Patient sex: M
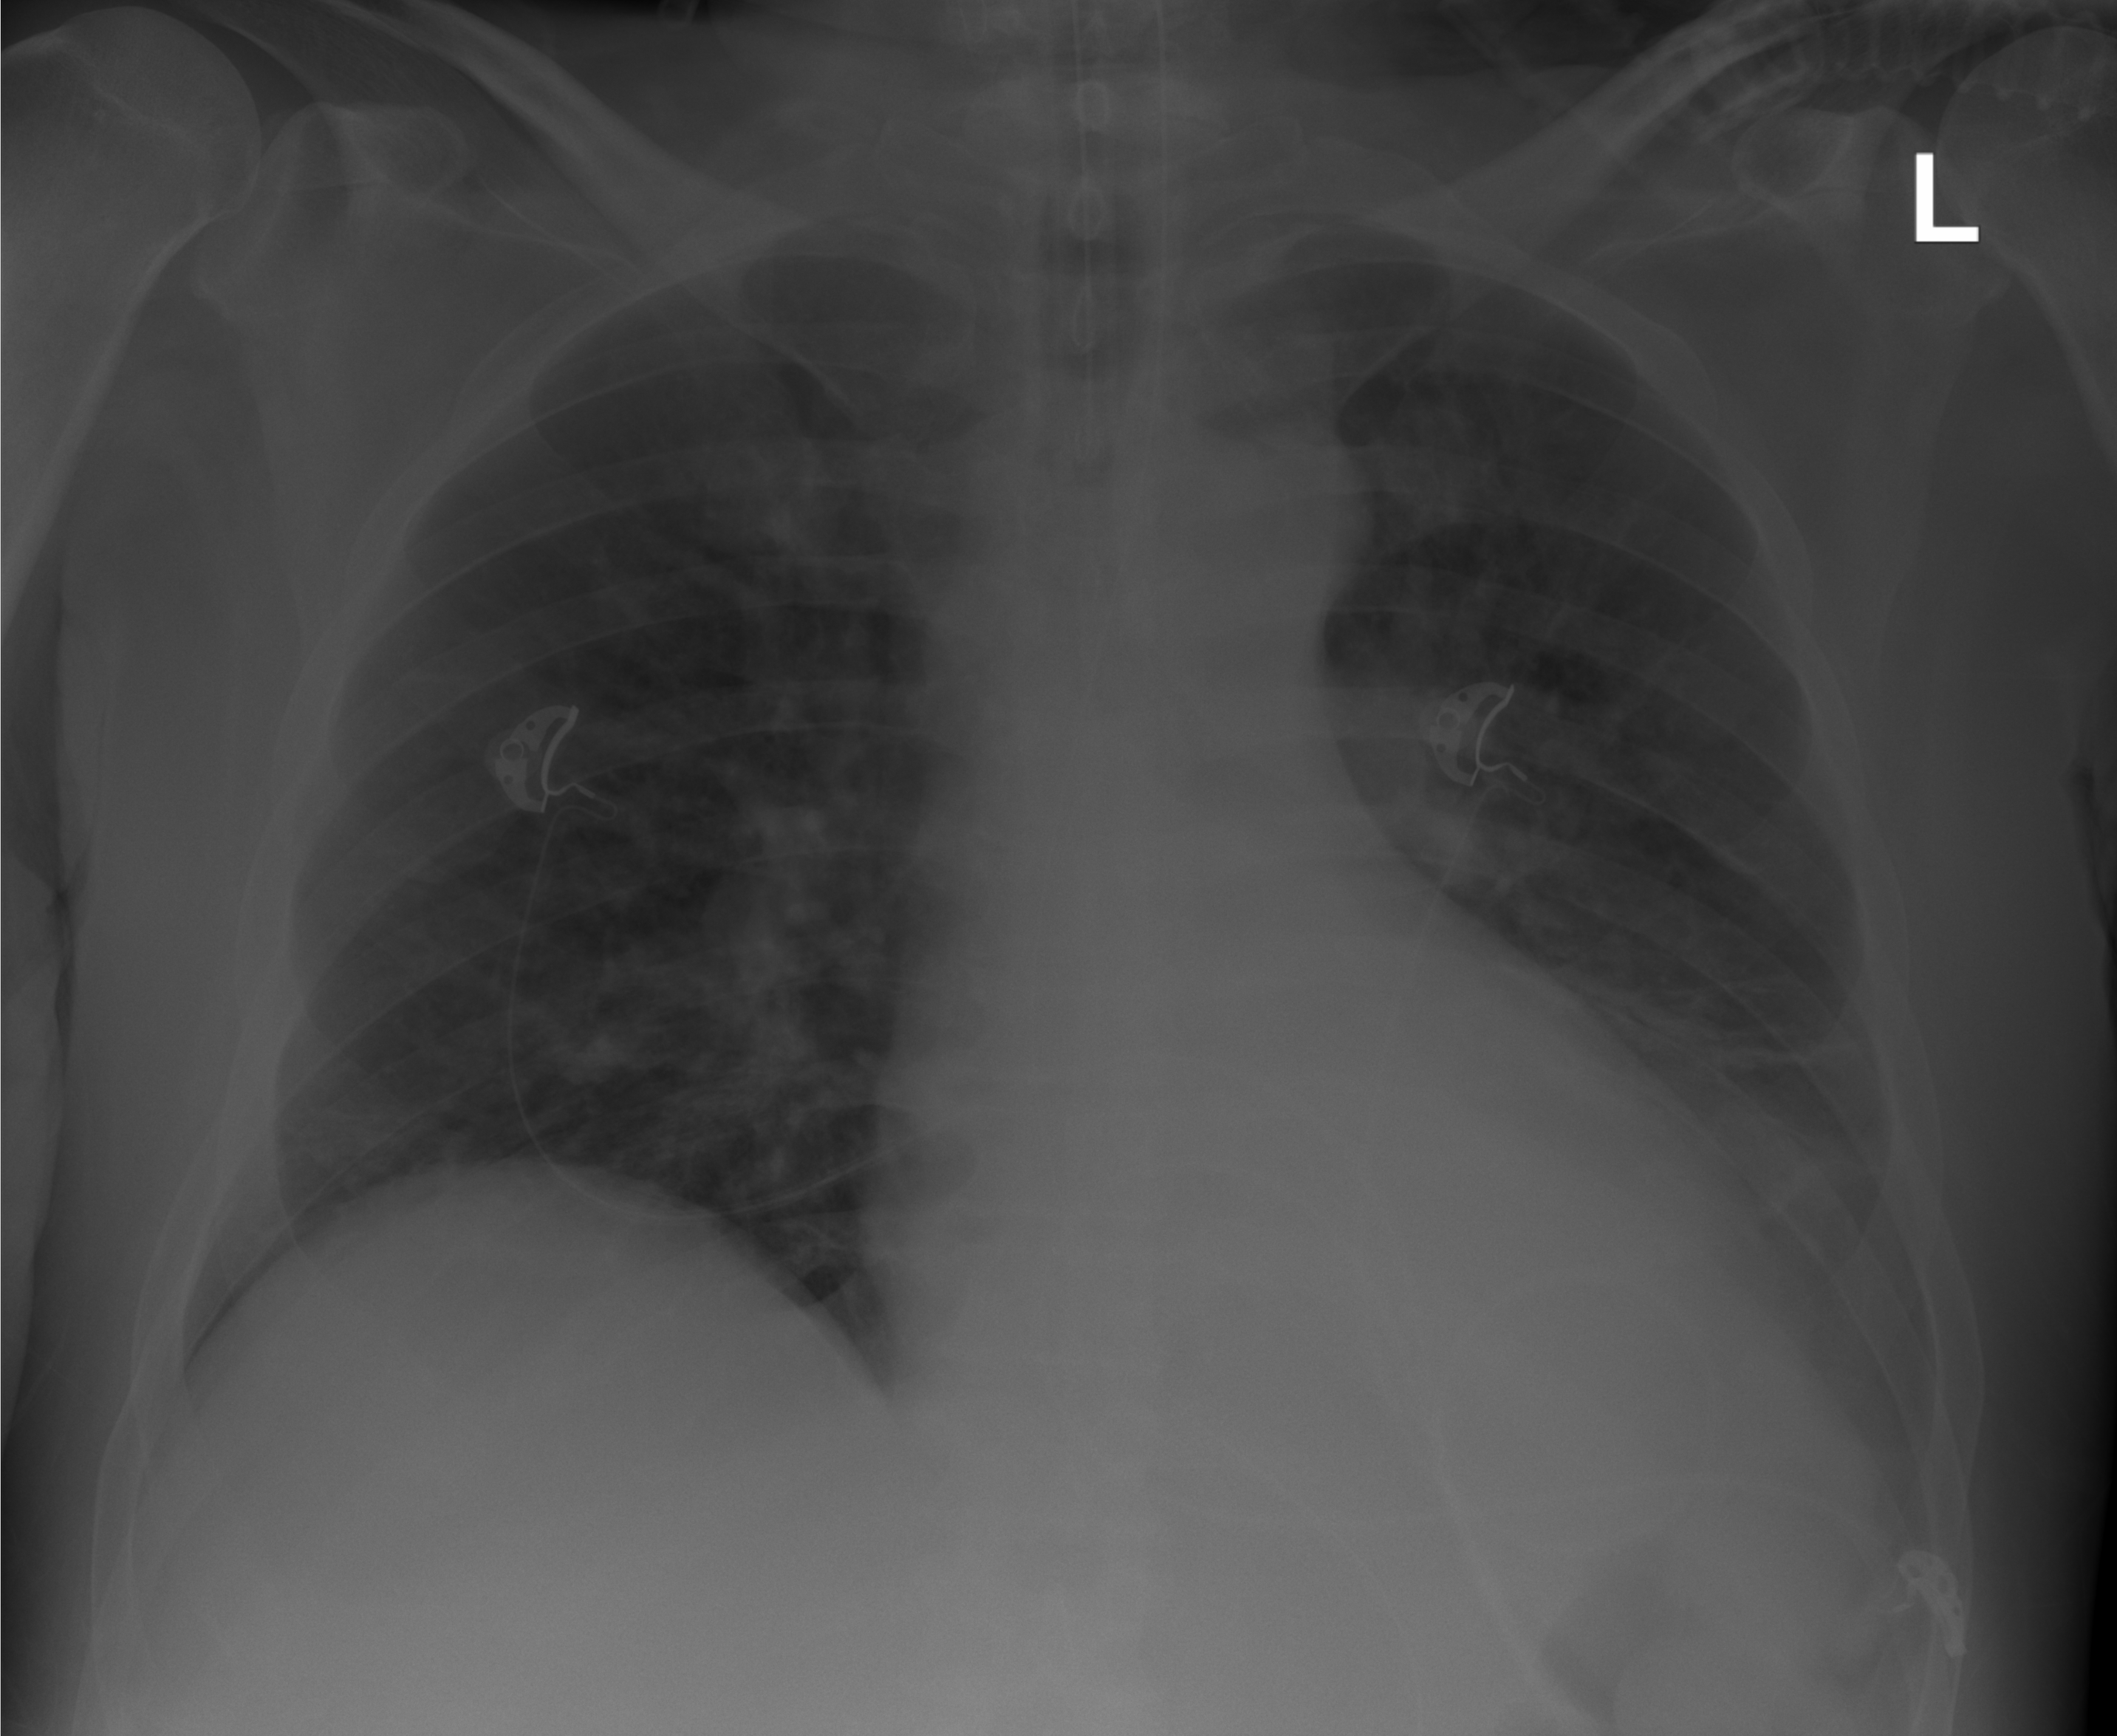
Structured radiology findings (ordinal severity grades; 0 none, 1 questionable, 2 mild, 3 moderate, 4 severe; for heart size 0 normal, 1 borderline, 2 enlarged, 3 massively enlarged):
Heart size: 2
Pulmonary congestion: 0
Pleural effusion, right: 0
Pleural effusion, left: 2
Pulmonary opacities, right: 1
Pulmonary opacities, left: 1
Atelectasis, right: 0
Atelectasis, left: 2